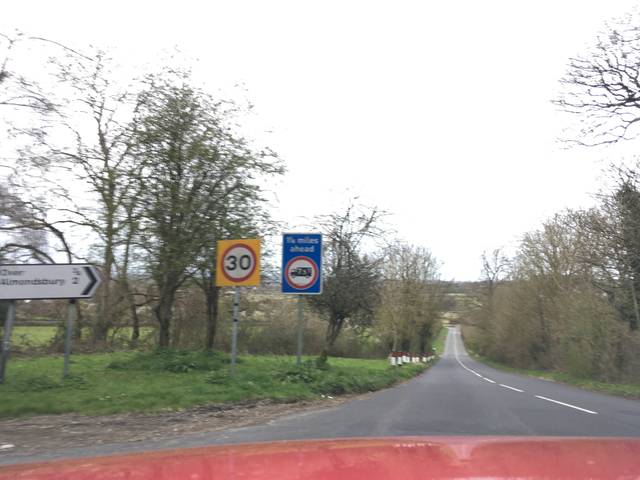
Region: United Kingdom
Coordinates: 51.534, -2.609